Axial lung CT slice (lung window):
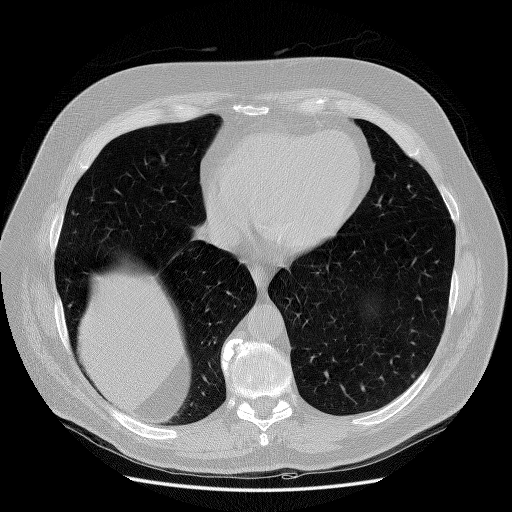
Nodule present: no